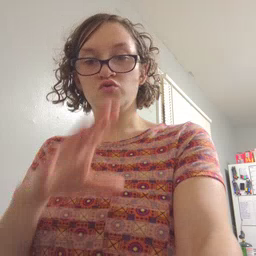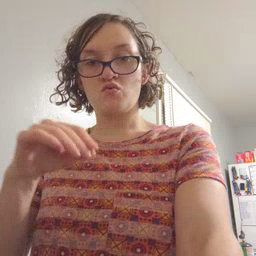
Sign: story